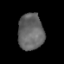
Tissue: lung
Cell type: Epithelial cells
Senescence score: 0.06694
Nuclear area (px): 908
Mean DAPI intensity: 101.921